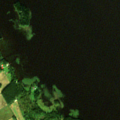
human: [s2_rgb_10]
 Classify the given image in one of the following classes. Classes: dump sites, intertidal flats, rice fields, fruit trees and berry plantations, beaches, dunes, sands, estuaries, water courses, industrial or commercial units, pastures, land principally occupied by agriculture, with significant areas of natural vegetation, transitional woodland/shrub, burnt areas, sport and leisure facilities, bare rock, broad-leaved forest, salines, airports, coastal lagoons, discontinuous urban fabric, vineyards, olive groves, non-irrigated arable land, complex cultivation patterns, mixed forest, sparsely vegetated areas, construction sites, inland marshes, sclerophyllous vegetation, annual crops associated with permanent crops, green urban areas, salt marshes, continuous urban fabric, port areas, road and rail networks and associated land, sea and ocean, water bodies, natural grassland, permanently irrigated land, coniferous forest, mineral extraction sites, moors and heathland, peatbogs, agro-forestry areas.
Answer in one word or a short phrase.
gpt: non-irrigated arable land, mixed forest, water bodies